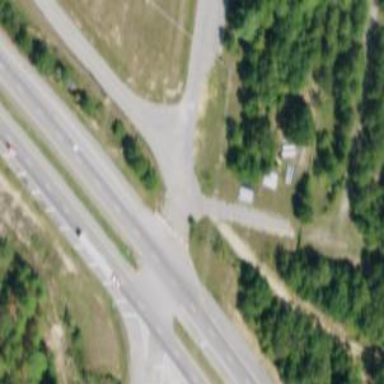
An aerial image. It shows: Service road.